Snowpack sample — Snodgrass Mountain, Crested Butte, Colorado (2/4/25, 12:06 PM MST)
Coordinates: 38.923, -106.968
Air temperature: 35 °F
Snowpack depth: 80 cm
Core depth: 70 cm
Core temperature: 32 °F
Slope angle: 14°, slope face: 78°
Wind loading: low
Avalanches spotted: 0
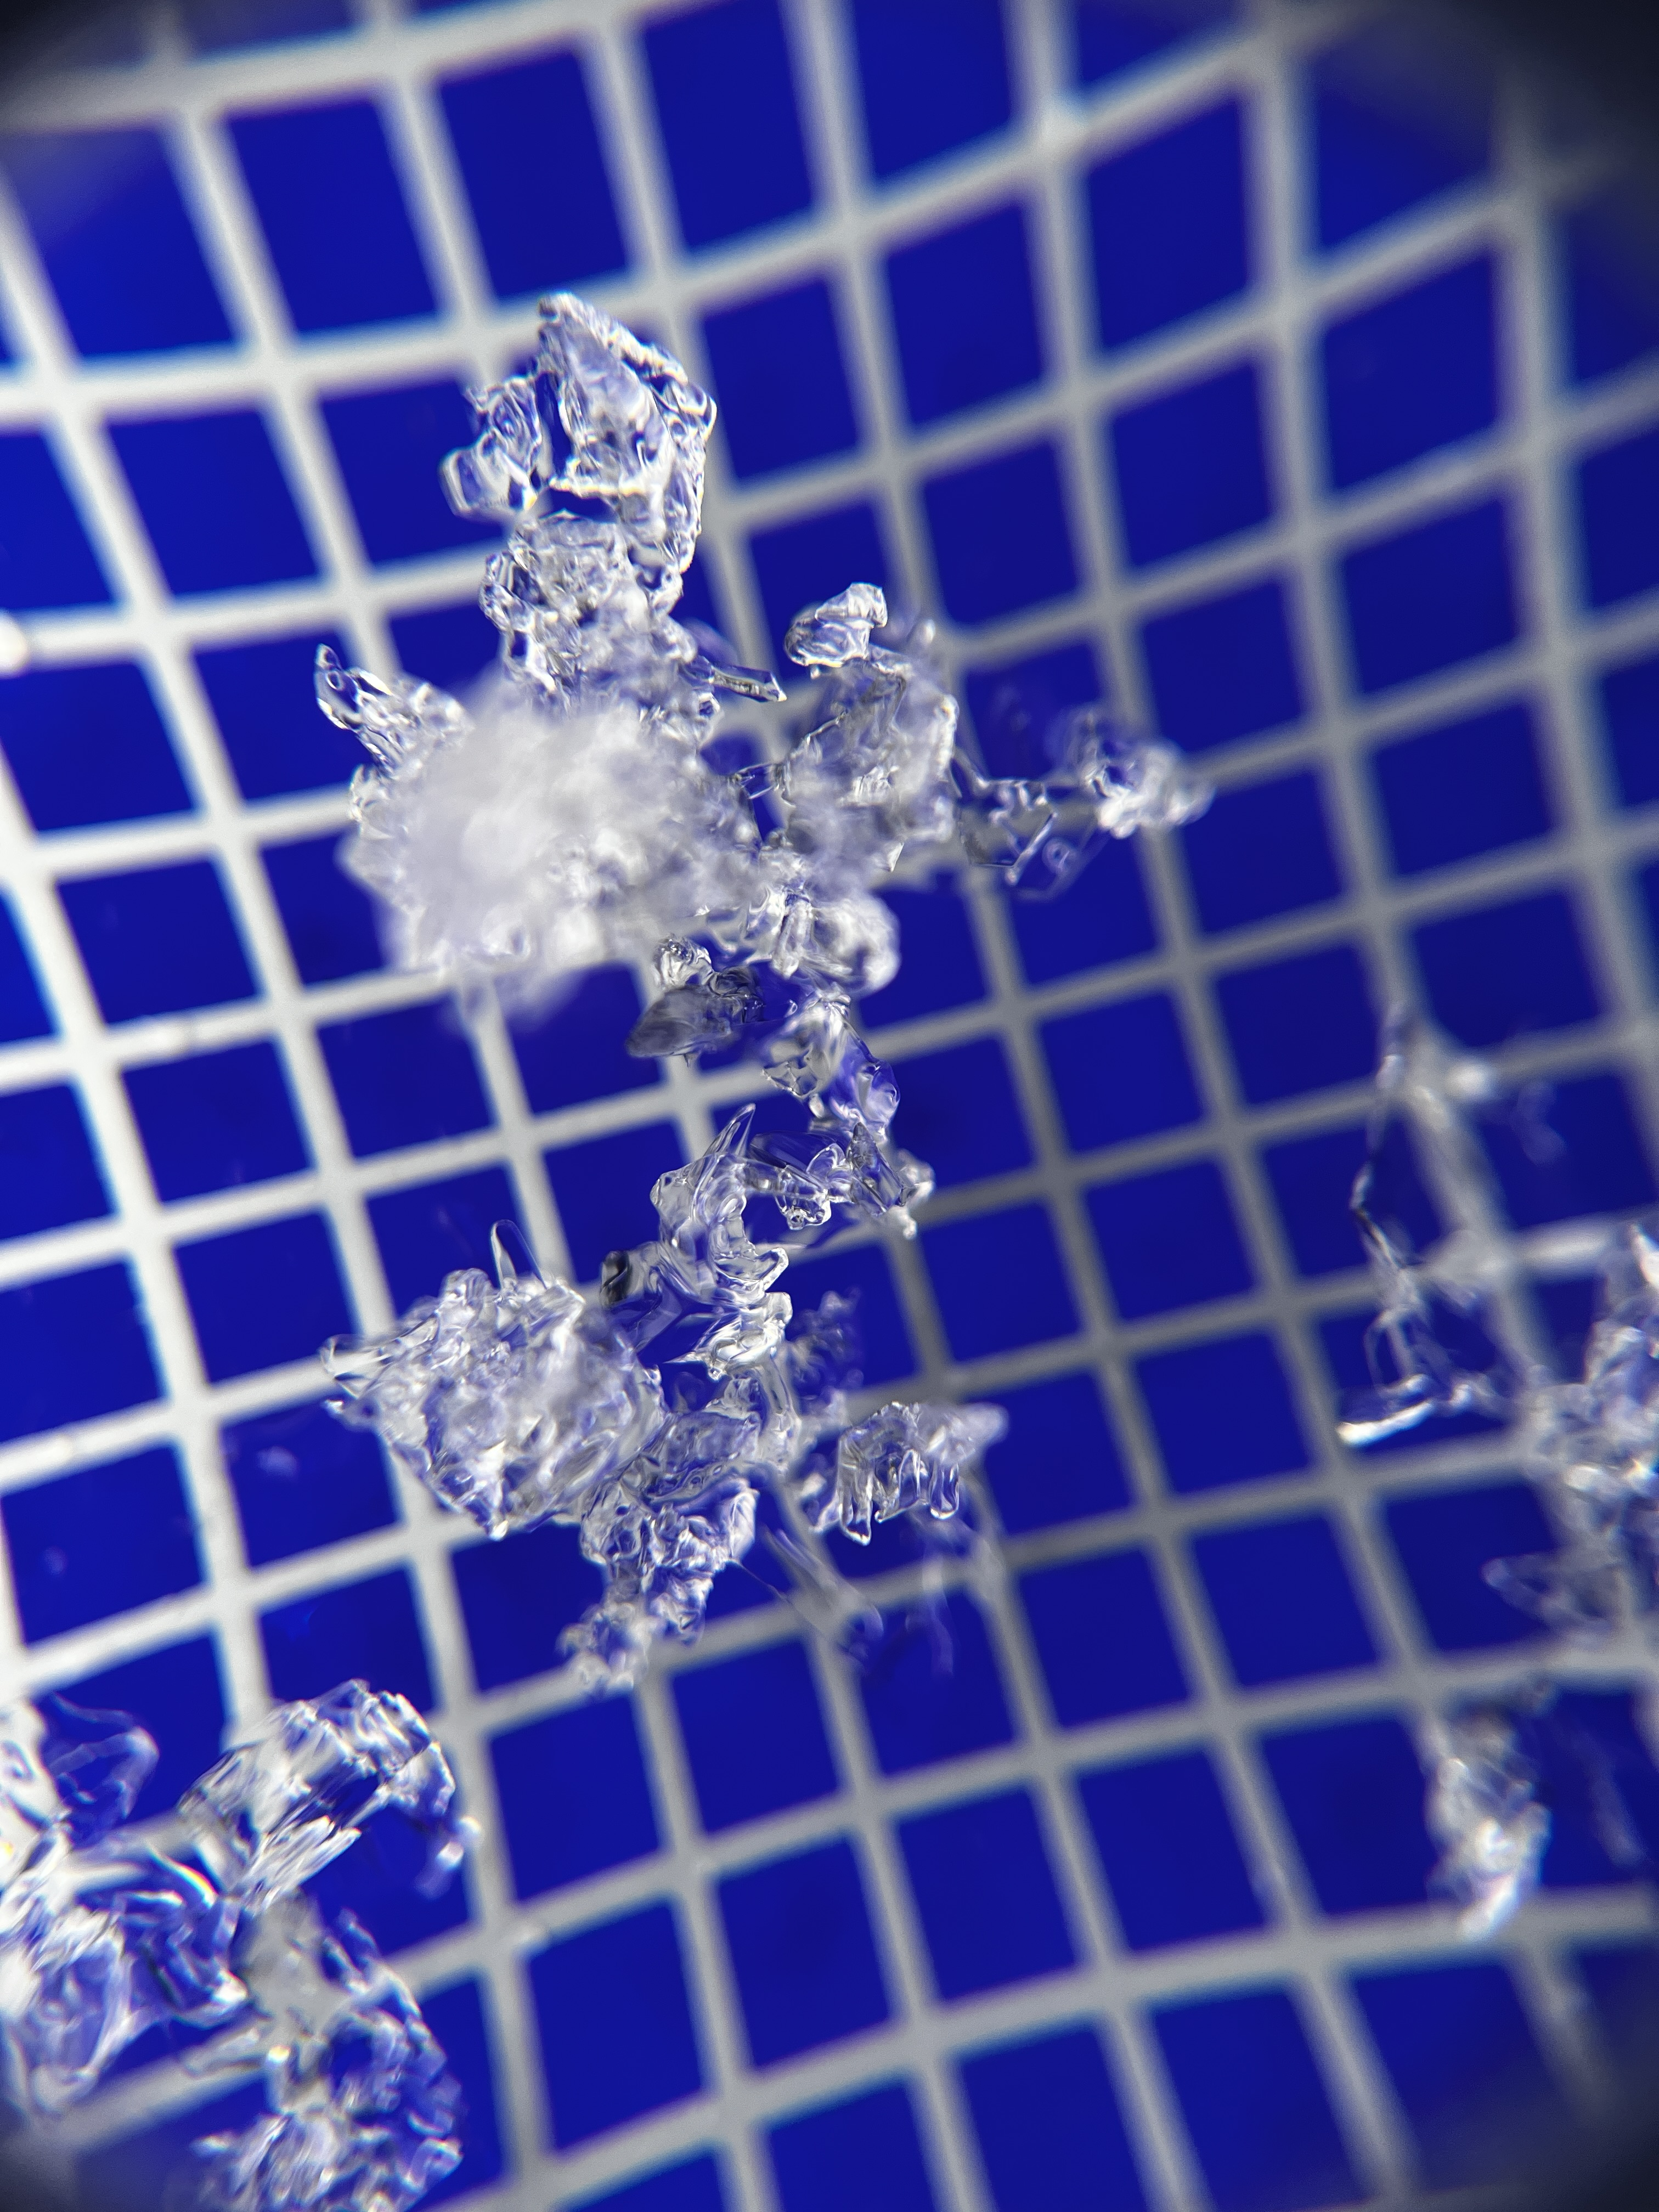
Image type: magnified_profile
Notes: No avalanches nearby, unusually warm weather for the last month reported by residents, Collected 25 yards from treeline